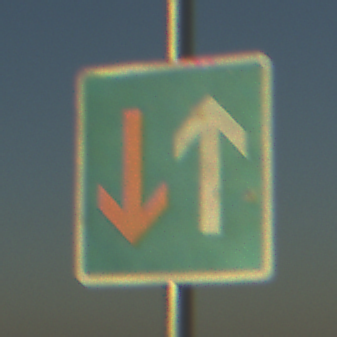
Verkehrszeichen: VorrangVorGegenverkehr
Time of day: SunriseSunset
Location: Outdoor (Nature)
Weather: Clear
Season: NotSpecified
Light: Natural